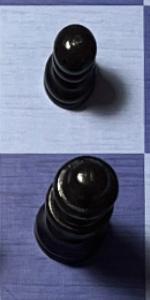
Label: Queen_Black